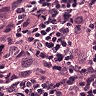
Metastatic tissue present: yes